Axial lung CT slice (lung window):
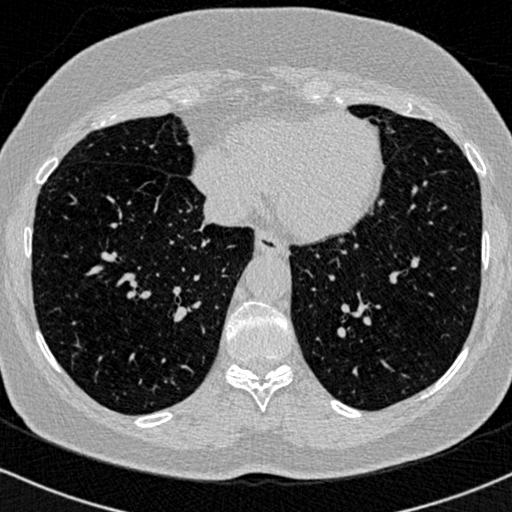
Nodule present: no